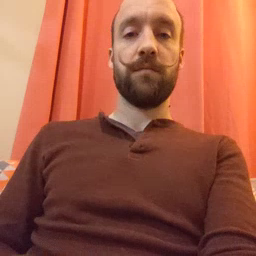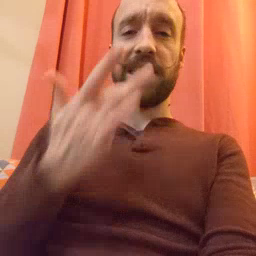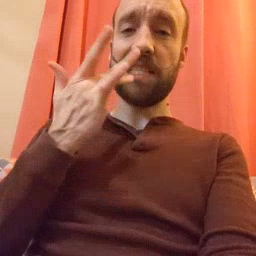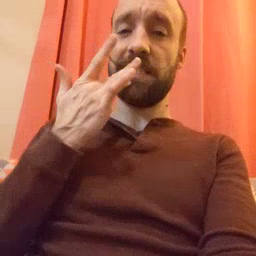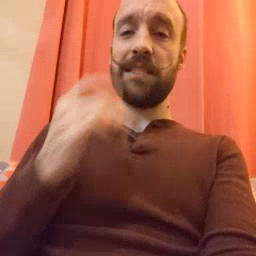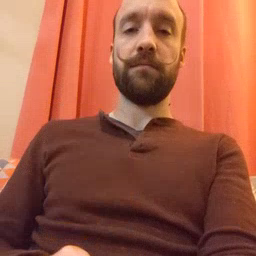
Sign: taste